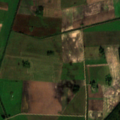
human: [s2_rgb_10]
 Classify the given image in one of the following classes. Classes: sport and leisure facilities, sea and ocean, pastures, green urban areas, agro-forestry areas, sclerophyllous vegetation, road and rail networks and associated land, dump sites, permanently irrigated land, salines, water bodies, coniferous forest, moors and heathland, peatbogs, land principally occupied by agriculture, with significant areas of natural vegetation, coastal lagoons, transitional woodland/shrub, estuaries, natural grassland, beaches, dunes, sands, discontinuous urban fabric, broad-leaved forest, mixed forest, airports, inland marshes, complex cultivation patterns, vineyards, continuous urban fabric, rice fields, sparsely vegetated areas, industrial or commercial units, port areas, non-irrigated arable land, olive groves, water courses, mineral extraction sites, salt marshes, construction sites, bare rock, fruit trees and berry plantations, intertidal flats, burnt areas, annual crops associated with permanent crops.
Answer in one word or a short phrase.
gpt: non-irrigated arable land, complex cultivation patterns, mixed forest